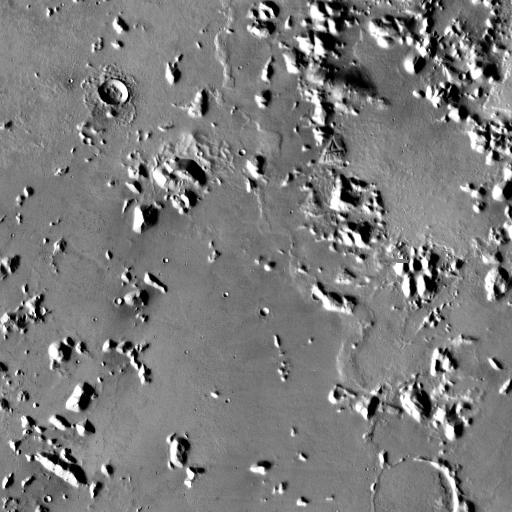
Crater classes present: Background, Other, Buried